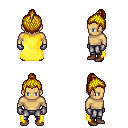
a pixel art fantasy rpg character, male body template, human, tanned skin, yellow cape, metal pants, blonde short topknot hairstyle, metal gloves, brown shoes, four views (front, back, left, right), 2x2 character sprite sheet, small pixel art, hard edges, no anti-aliasing